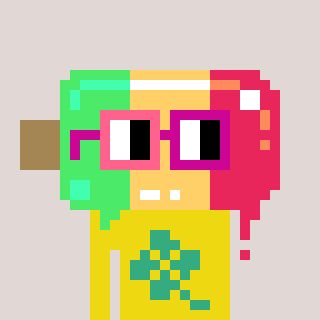
a pixel art character with square pink and red glasses, a icepop-shaped head and a yellow-colored body on a warm background